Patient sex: M
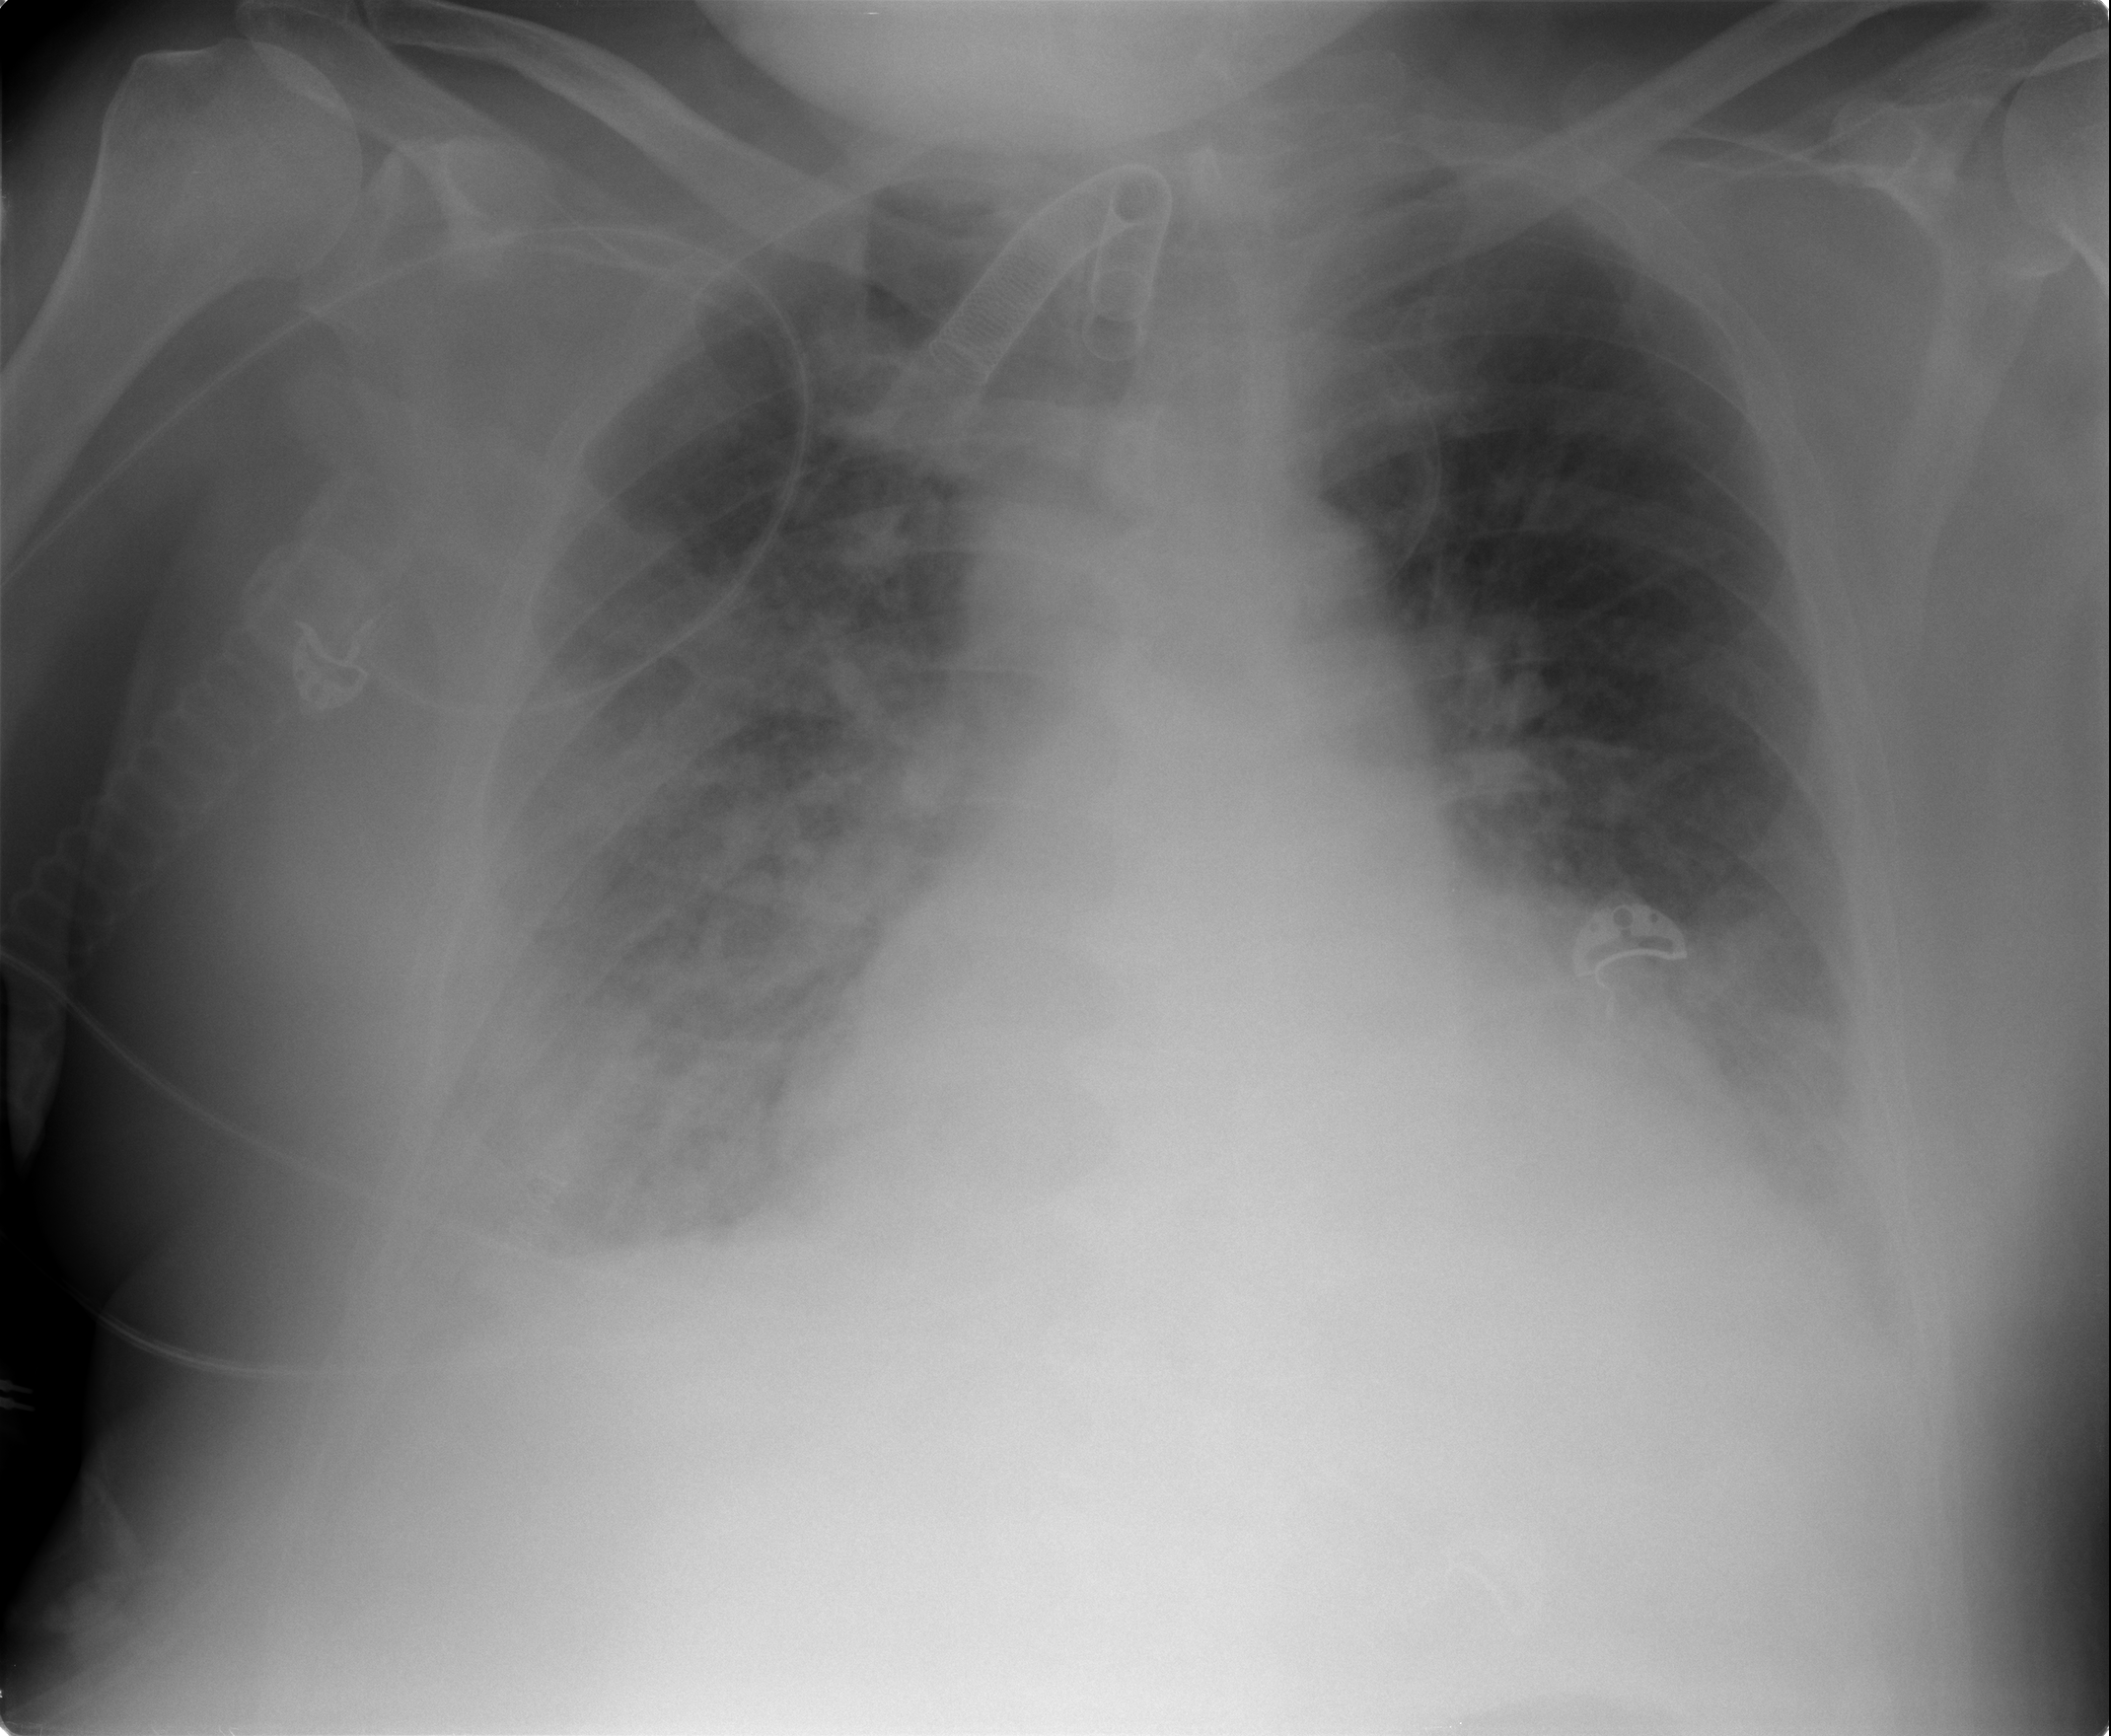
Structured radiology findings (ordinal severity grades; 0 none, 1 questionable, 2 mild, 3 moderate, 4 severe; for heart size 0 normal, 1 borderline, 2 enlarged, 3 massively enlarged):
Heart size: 2
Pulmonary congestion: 1
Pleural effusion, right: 2
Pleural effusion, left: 2
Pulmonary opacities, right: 3
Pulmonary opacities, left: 0
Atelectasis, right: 2
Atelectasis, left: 2